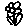
Label: flower